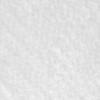
Label: no_change